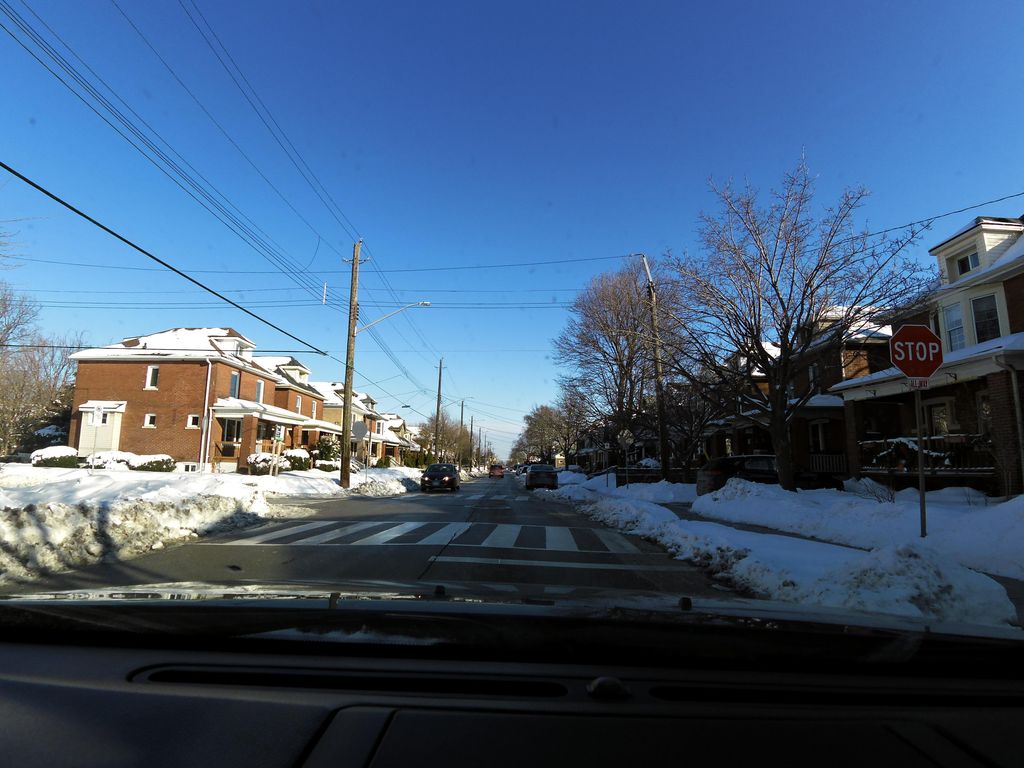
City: hamilton